Field crop: maize
Growth stage: 2
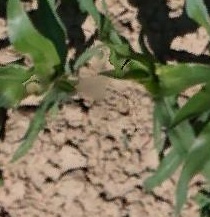
Species: maize